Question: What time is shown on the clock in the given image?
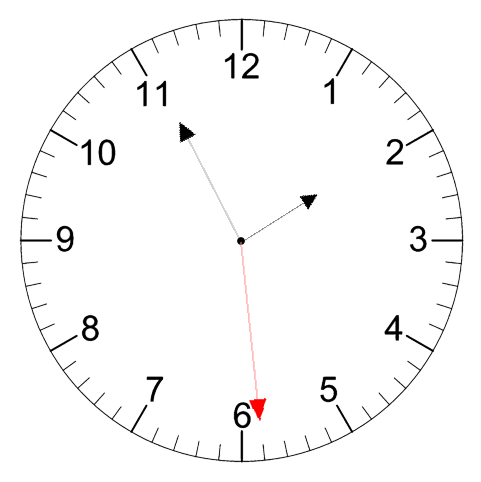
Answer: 01:55:29